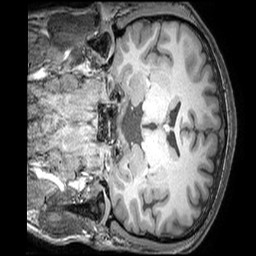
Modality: T1w
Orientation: coronal
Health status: healthy
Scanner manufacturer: philips
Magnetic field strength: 3 T
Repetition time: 0.007381 s
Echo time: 0.003271 s